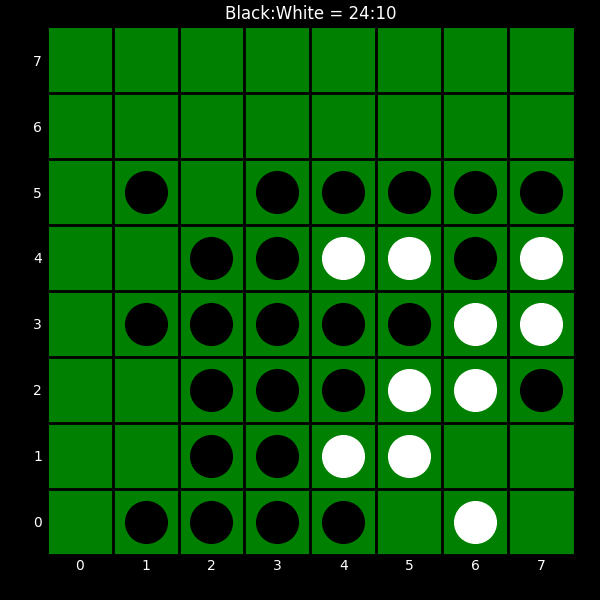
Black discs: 24
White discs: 10